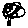
Label: flower